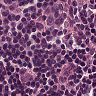
Metastatic tissue present: no